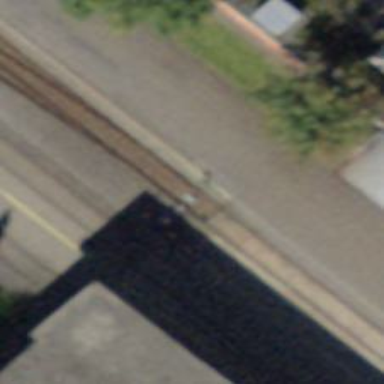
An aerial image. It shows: Railway switch.